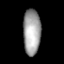
Tissue: lung
Cell type: Fibroblasts
Senescence score: 0.5517
Nuclear area (px): 780
Mean DAPI intensity: 161.776